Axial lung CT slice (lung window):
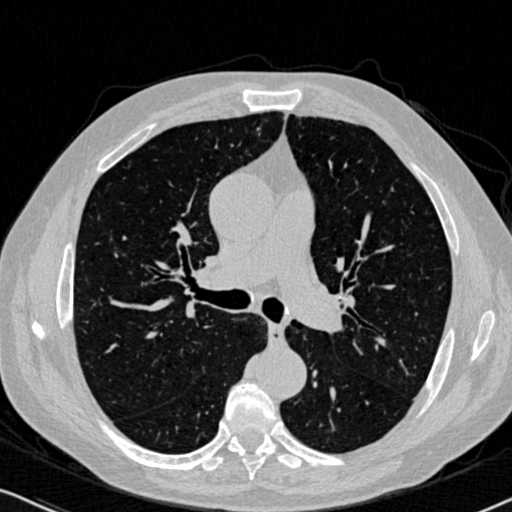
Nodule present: no